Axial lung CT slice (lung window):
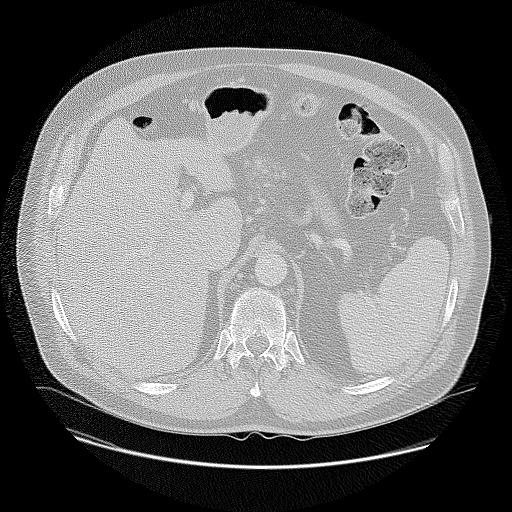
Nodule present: no